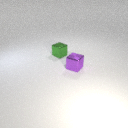
small green metal cube behind small purple metal cube